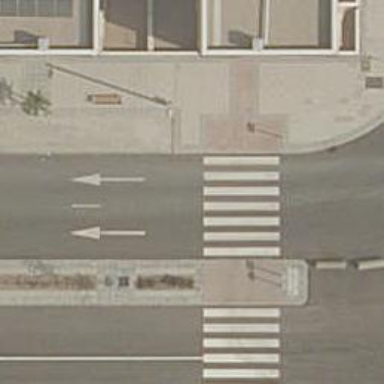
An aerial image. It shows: Uncontrolled zebra crossing on the road.